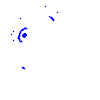
Particle: proton